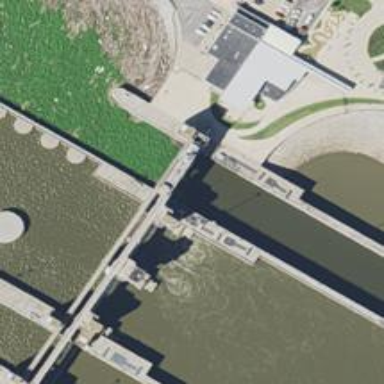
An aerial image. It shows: Lock gate along waterway.